Interaction volume radius: 10 \u00c5
Interaction volume height: 40 \u00c5
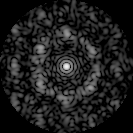
Disorder parameter: 0.7187